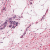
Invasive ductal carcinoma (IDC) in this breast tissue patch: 0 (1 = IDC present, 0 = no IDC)